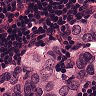
Metastatic tissue present: yes